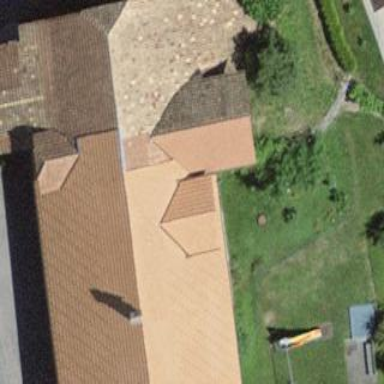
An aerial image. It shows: Farm building with half-hipped roof shape.